Question: <URL> coming from the database table and when the user clicks on any of the cell, it should go to the next viewcontroller the label becomes the heading. Please find my screen shot attached.
Thanks
'''
func tableView(tableView: UITableView, numberOfRowsInSection section: Int) -> Int {
return values.count;
}
func tableView(tableView: UITableView, cellForRowAtIndexPath indexPath: NSIndexPath) -> UITableViewCell {
let cell = tableView.dequeueReusableCellWithIdentifier("cell", forIndexPath: indexPath) as! CategoryList_TableViewCell
let maindata = values[indexPath.row]
cell.categoryLabel.text = maindata["NAME"] as? String
return cell;
}
'''
I tried using 'didSelectRowAtIndexpath' and 'perparesegue' functions but not getting my head around.
can anyone can guide me.
Thanks a million in advance :)

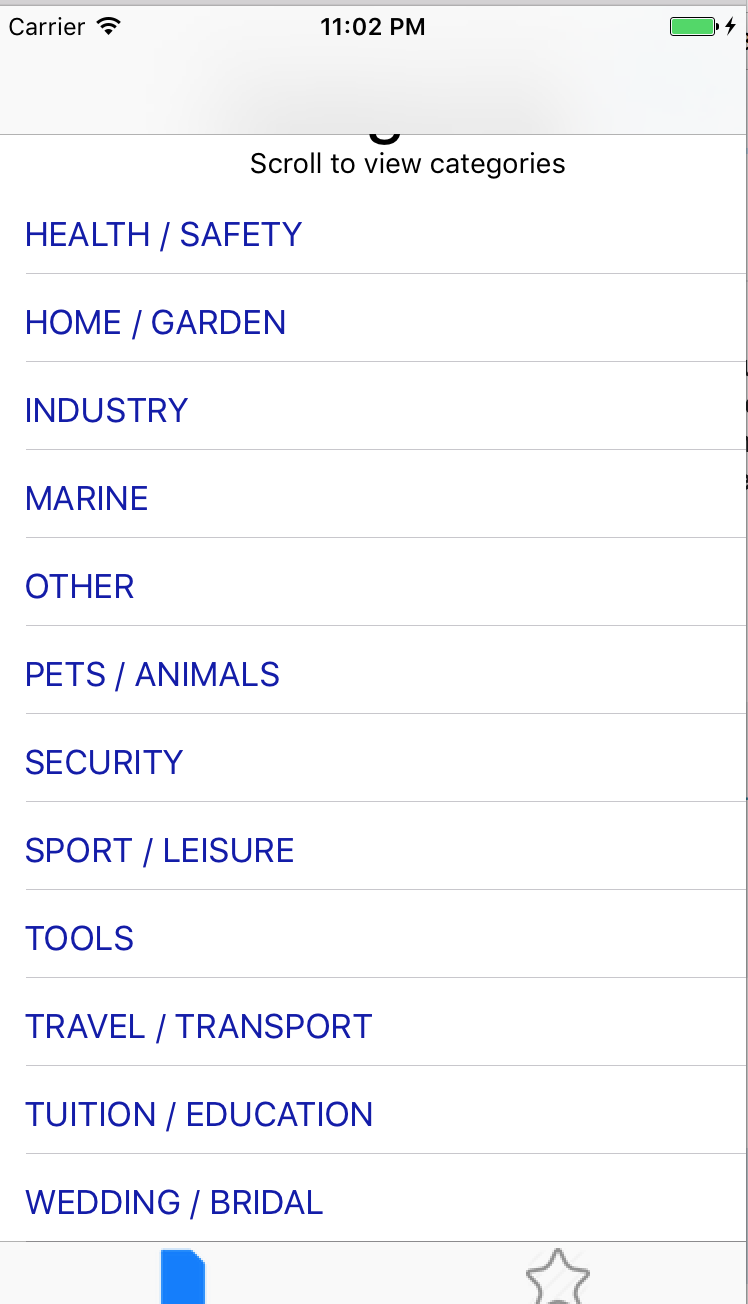
Answer: You don't need to implement didSelectRow just to pass data through a segue. Assuming you're using Storyboards.
1. CTRL drag from the prototype TableViewCell in your storyboard to the ViewController you want to pass data to.
2. Choose Show for the segue type and give it an identifier
3. Do this in prepareForSegue: if segue.identifier == "catView" {
if let indexPath = self.tableView.indexPathForSelectedRow {
let controller = segue.destinationViewController as! YourViewController
let value = values[indexPath.row]
controller.catTitleRec = value["NAME"] as! String
}